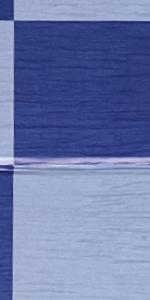
Label: Empty